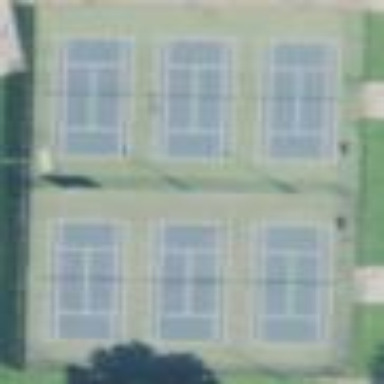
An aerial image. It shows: Tennis court in leisure pitch.